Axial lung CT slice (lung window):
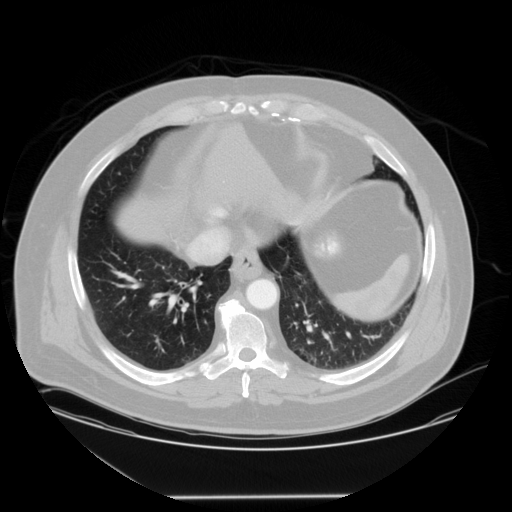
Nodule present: no